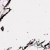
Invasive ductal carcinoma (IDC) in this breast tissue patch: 0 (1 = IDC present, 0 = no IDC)